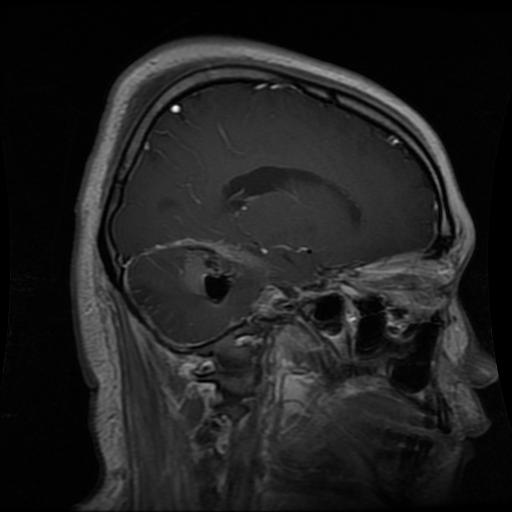
Label: glioma